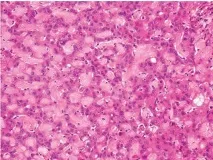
Pathological and immunohistochemical examination results. HE, magnificationx200.
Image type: pathology (immunostaining)